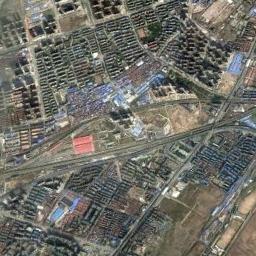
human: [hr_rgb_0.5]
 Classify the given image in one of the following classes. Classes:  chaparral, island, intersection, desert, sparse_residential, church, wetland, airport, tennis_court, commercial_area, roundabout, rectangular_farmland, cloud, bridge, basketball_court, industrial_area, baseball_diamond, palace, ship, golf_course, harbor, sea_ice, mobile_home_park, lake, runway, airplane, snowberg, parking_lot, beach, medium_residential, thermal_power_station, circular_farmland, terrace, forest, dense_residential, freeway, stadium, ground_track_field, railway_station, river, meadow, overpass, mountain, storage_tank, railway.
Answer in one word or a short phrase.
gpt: railway_station